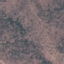
Land use / land cover class: HerbaceousVegetation